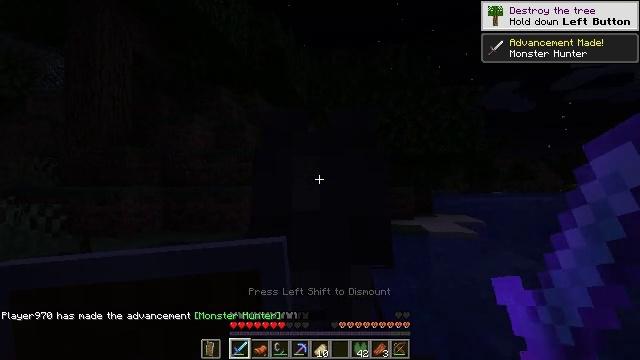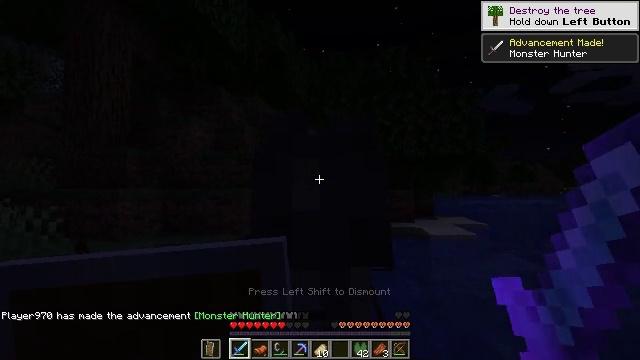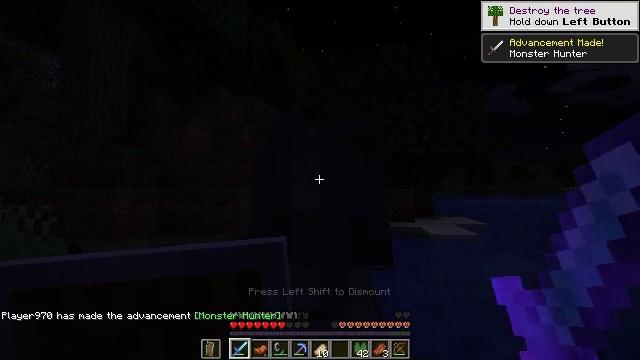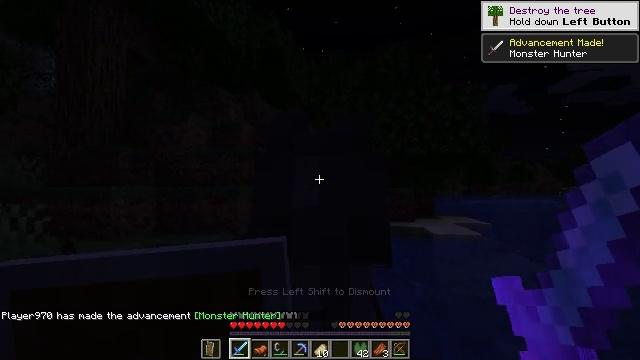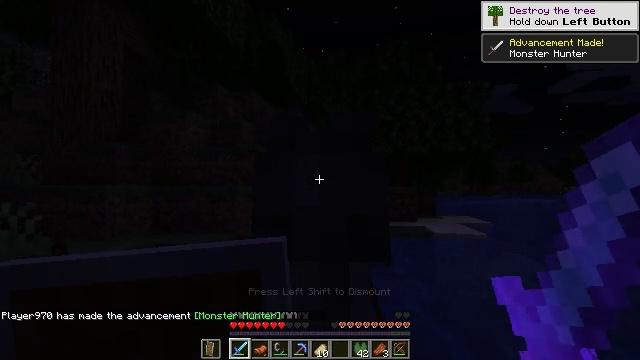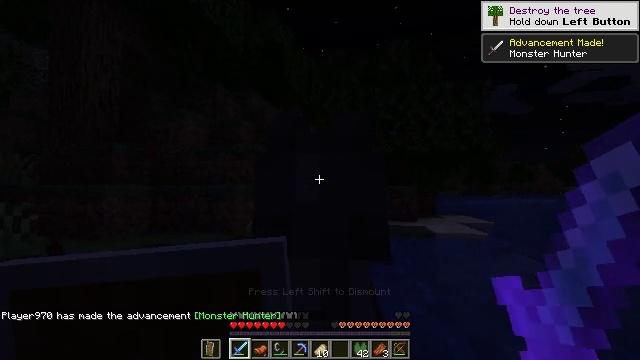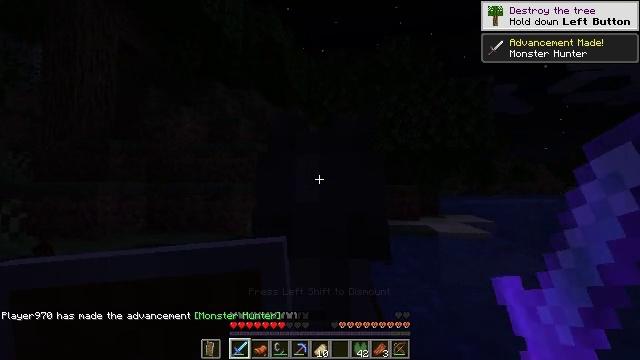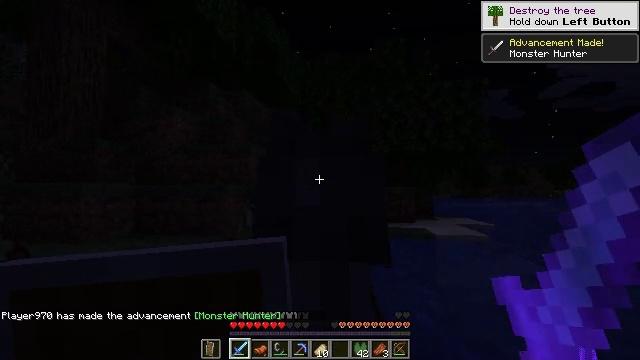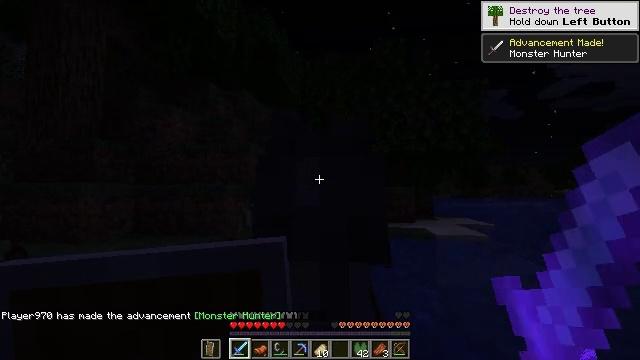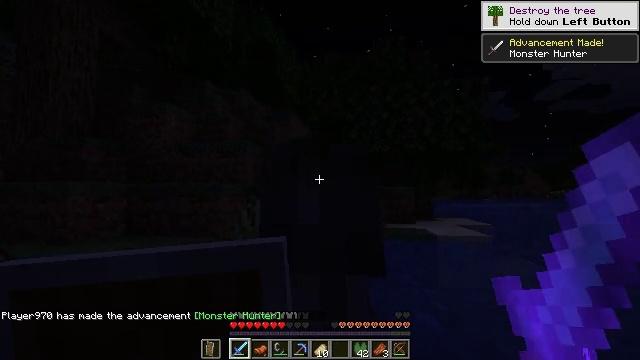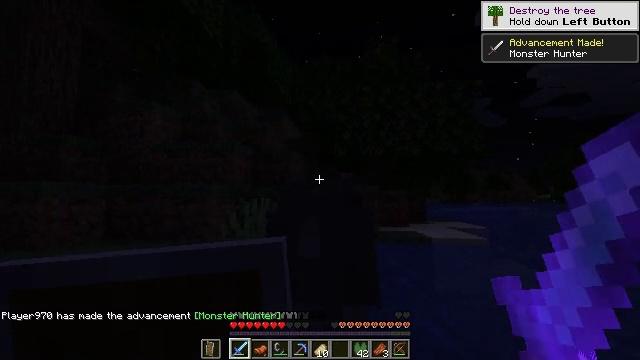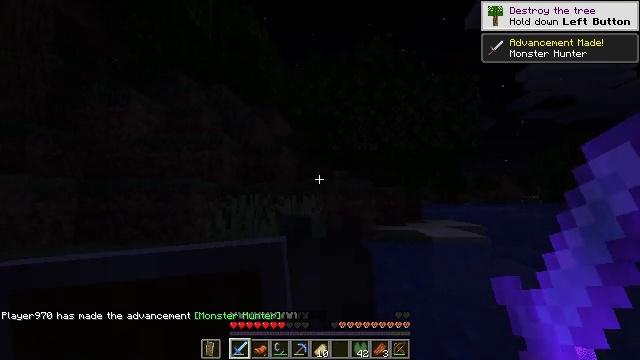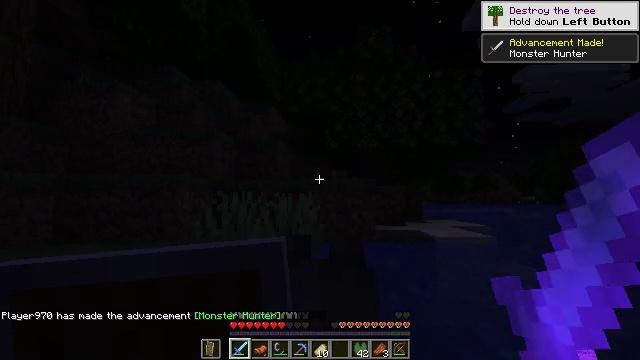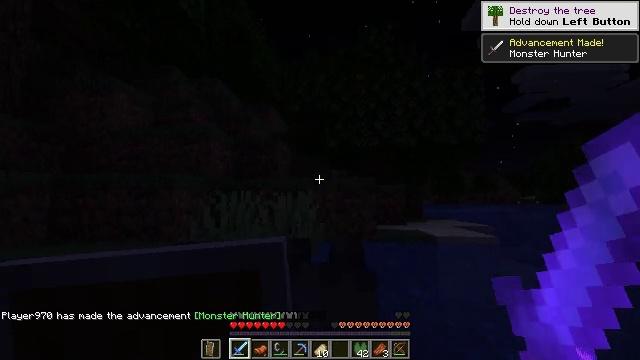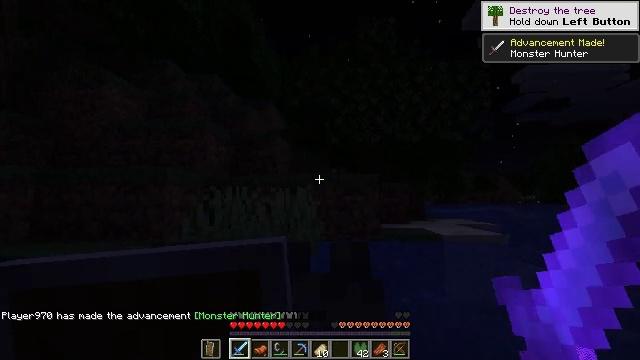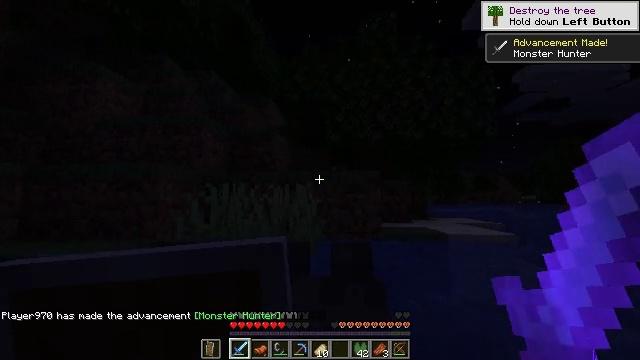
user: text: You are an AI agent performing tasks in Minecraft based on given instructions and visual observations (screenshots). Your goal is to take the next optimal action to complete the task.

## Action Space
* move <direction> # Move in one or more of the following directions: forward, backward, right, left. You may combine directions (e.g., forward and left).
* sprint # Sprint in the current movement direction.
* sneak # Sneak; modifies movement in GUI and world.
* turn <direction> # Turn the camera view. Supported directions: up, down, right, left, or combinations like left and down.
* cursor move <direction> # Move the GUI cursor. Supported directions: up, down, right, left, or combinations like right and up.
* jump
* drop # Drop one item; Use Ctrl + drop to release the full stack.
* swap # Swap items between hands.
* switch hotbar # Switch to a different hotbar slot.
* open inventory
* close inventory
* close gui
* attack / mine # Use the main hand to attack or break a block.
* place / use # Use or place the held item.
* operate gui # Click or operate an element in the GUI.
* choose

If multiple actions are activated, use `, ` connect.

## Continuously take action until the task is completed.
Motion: motion action
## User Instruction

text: Collect birch leaves from the tree.
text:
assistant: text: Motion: move forward
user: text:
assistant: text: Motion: move forward
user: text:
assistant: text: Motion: move forward
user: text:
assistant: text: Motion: move forward
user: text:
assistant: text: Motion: move forward
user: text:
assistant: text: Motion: move forward
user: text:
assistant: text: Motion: move forward, turn right
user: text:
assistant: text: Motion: move forward
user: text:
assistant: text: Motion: move forward
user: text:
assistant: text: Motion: move forward, turn right
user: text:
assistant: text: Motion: move forward, turn right
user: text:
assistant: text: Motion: move forward
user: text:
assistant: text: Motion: move forward
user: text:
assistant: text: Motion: move forward
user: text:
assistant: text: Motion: move forward
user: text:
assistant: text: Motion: move forward, turn right
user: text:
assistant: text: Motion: move forward, turn right
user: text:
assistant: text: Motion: move forward
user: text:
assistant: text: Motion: move forward
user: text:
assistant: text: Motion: move forward
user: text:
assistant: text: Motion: move forward
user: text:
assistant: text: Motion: move forward
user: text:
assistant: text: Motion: move forward
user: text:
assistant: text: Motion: move forward
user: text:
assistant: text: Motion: move forward, jump
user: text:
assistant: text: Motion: move forward, jump
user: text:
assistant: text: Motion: move forward, turn left, jump
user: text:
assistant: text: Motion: move forward, jump
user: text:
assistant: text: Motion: move forward, jump
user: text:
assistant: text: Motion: move forward, jump